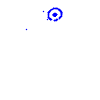
Particle: pion